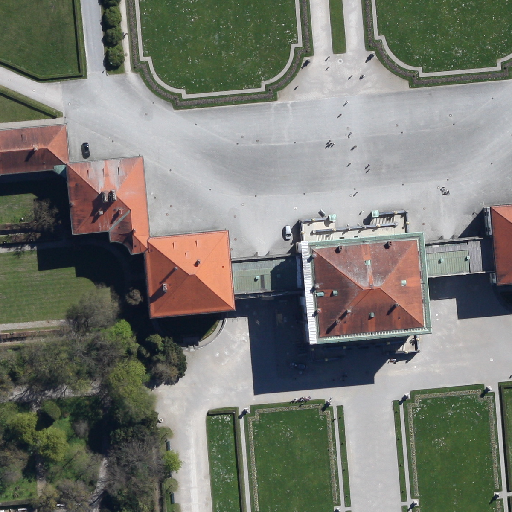
Referring expression: road